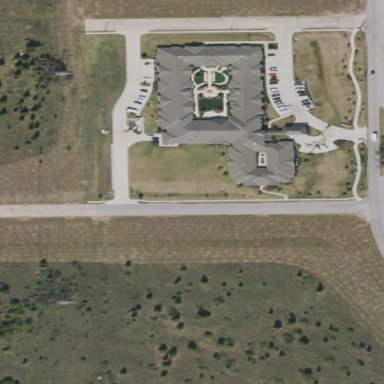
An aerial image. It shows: Nursing home building.